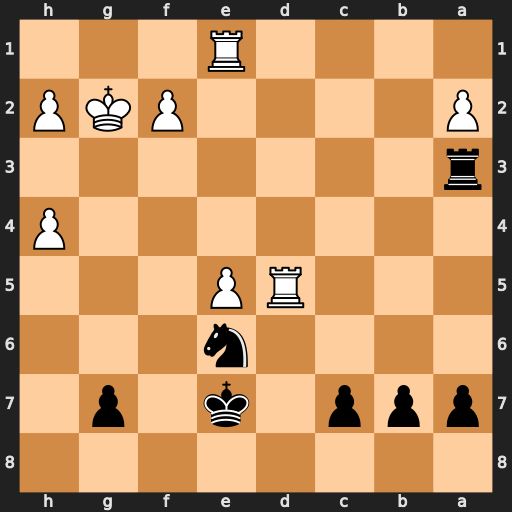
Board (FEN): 8/ppp1k1p1/4n3/3RP3/7P/r7/P4PKP/4R3
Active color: b
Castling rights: -
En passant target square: -
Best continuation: Nf4+ Kh1 Nxd5